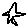
Label: star